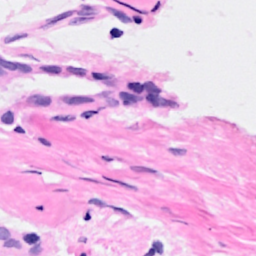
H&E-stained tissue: Breast